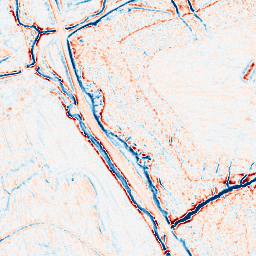
Category: edge_preserving
Decomposition family: bilateral
Decomposition parameters: d: 9
sigma_color: 50
sigma_space: 25
Upsampling method: bicubic_16x
Upsampling parameters: scale: 16
Upsampling scale: 16